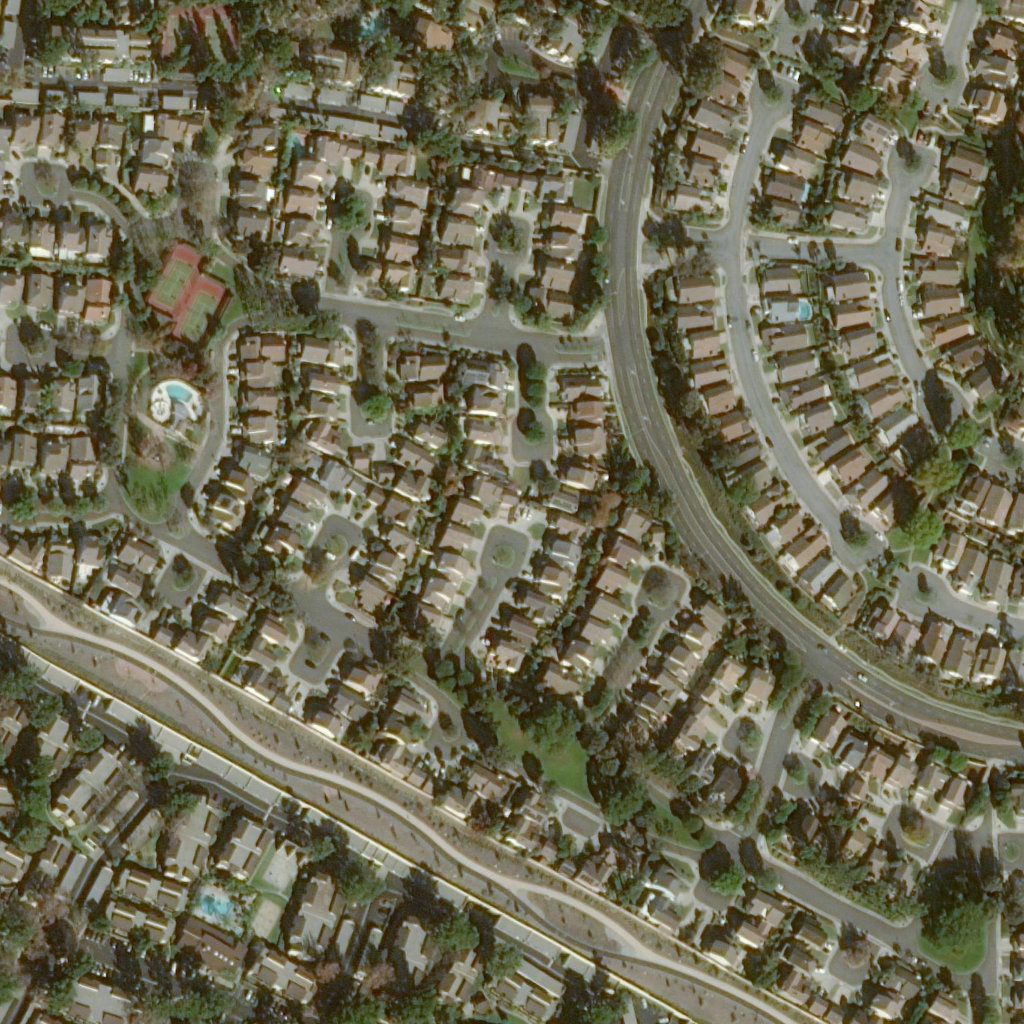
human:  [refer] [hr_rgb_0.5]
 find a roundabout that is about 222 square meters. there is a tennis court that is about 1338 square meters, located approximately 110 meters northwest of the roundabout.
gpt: <box>[[30, 51, 35, 55, 0]]</box>

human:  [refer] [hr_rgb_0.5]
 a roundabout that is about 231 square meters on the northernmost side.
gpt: <box>[[47, 21, 51, 25, 0]]</box>